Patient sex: F
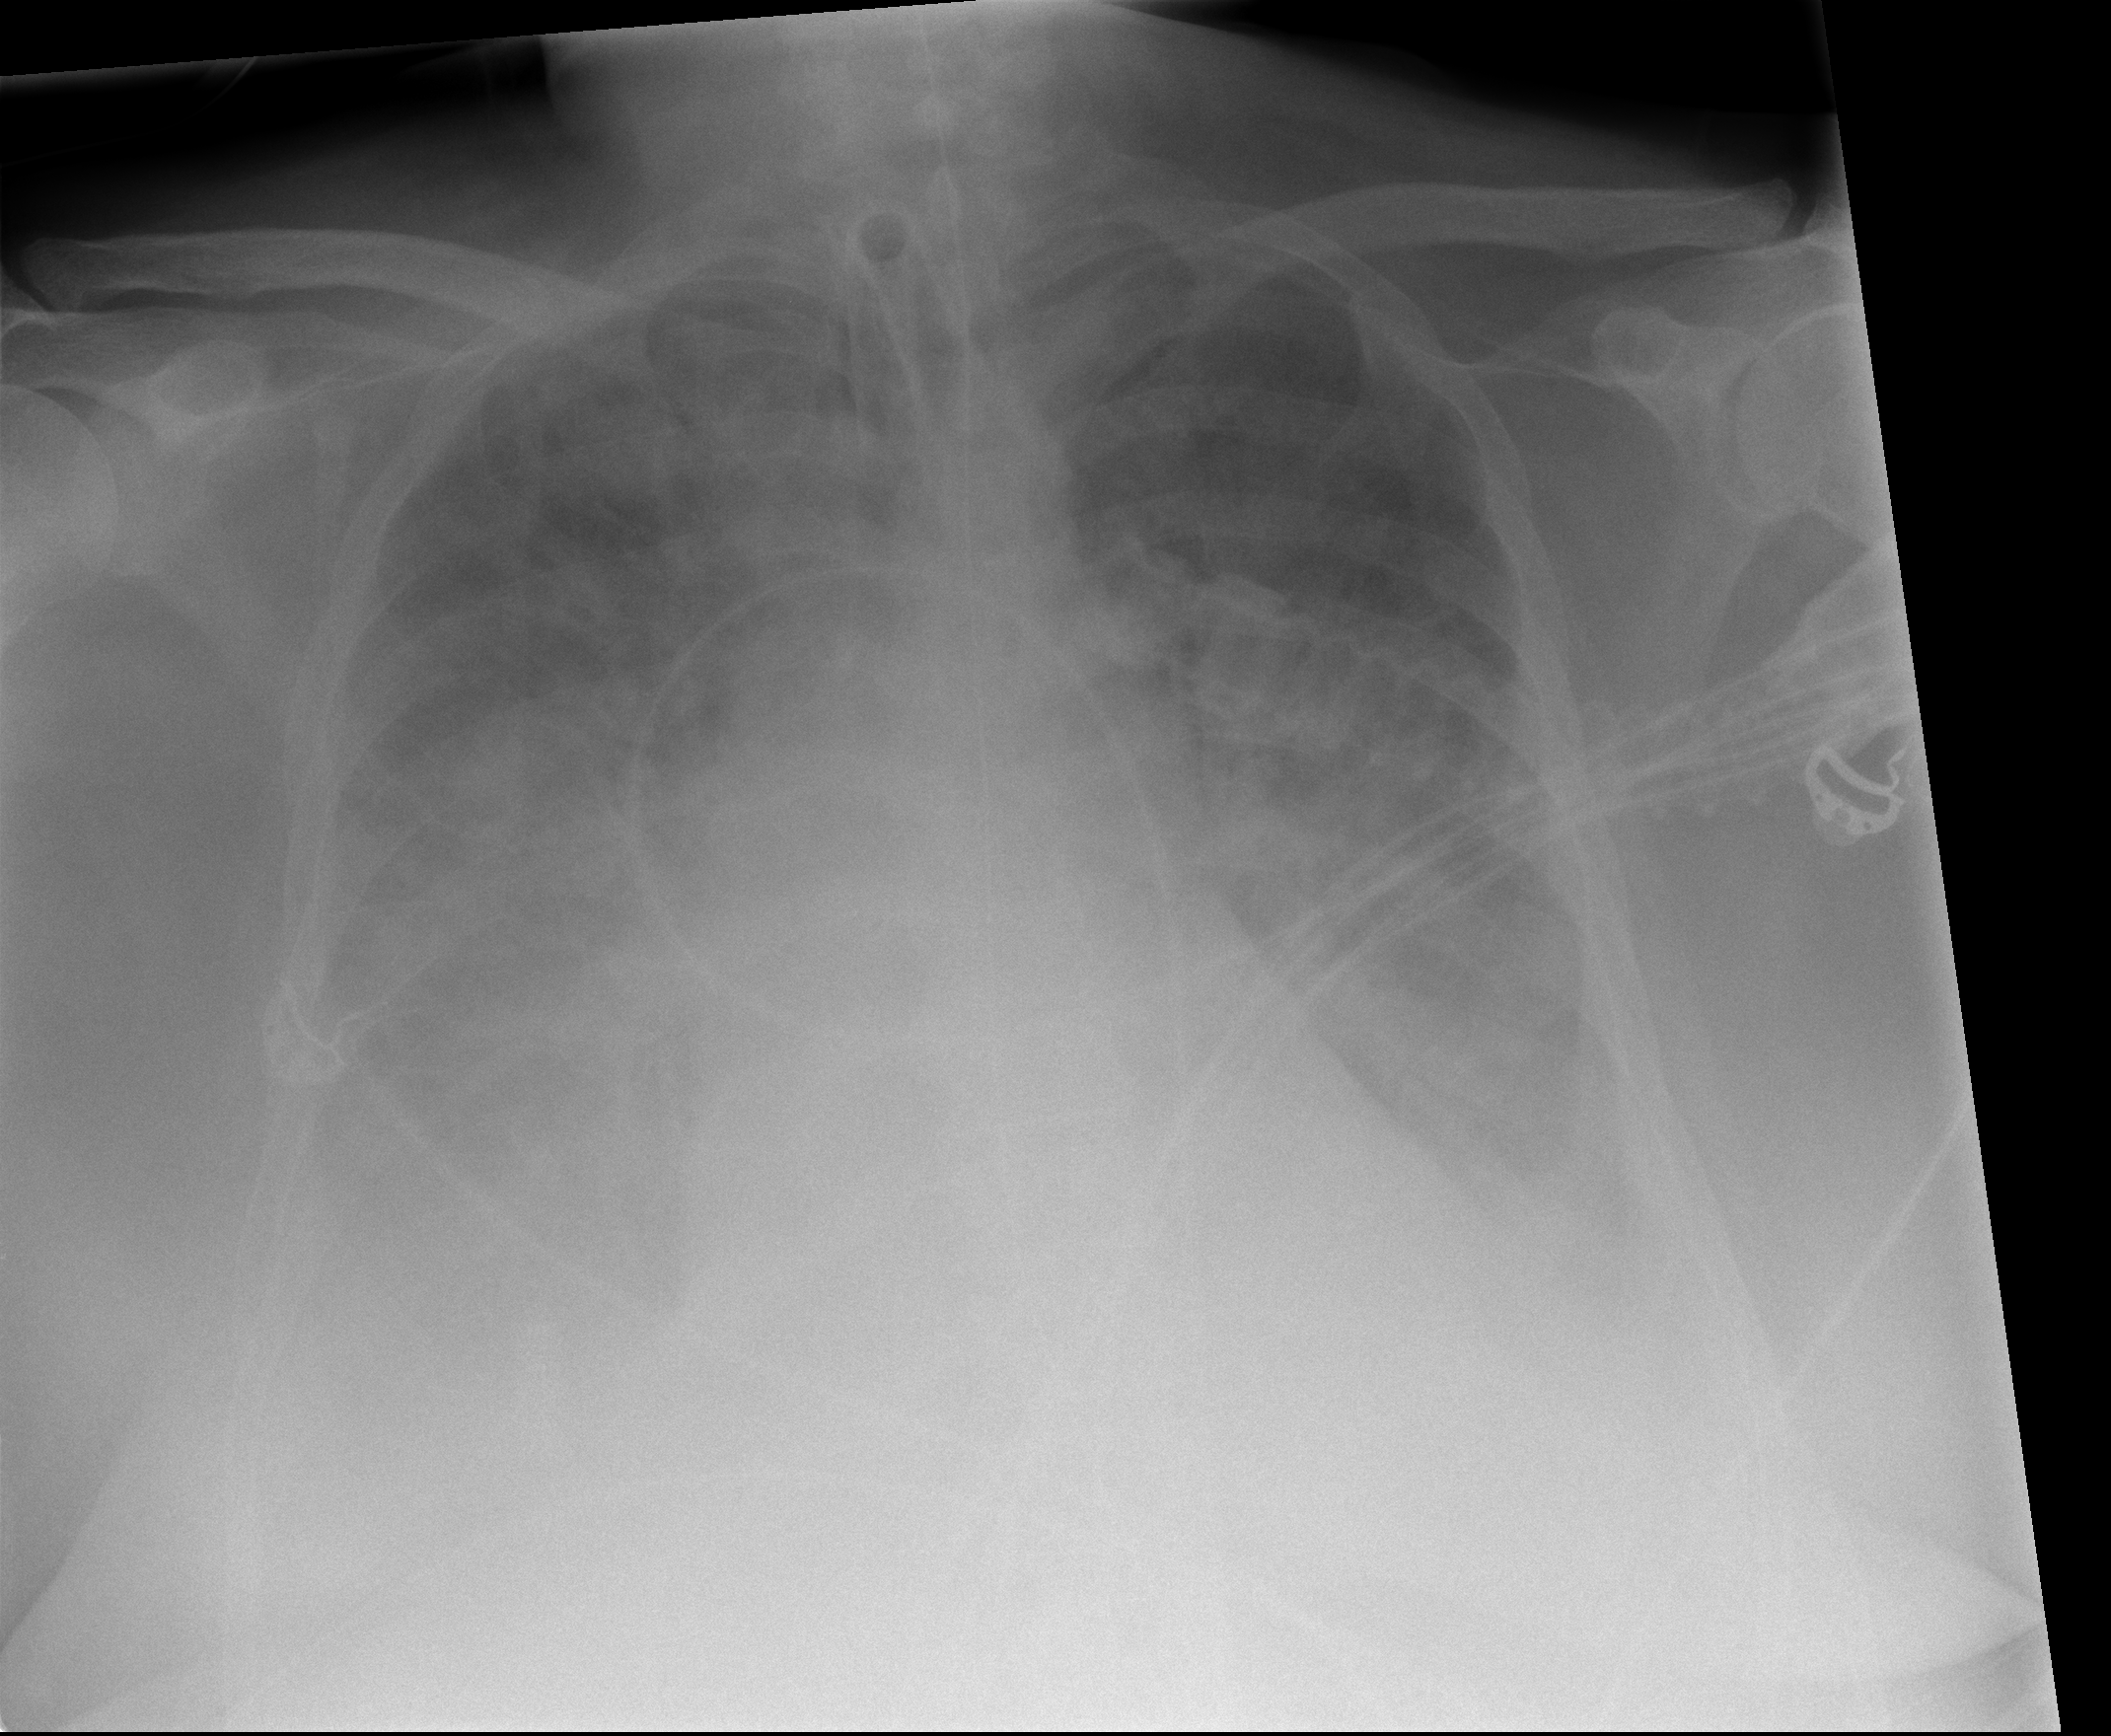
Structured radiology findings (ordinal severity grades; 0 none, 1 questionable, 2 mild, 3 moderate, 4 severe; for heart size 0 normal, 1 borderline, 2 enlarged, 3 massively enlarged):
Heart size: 2
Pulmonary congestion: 3
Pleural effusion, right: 2
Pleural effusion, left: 2
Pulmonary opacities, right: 2
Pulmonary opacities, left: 2
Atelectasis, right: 2
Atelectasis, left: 2